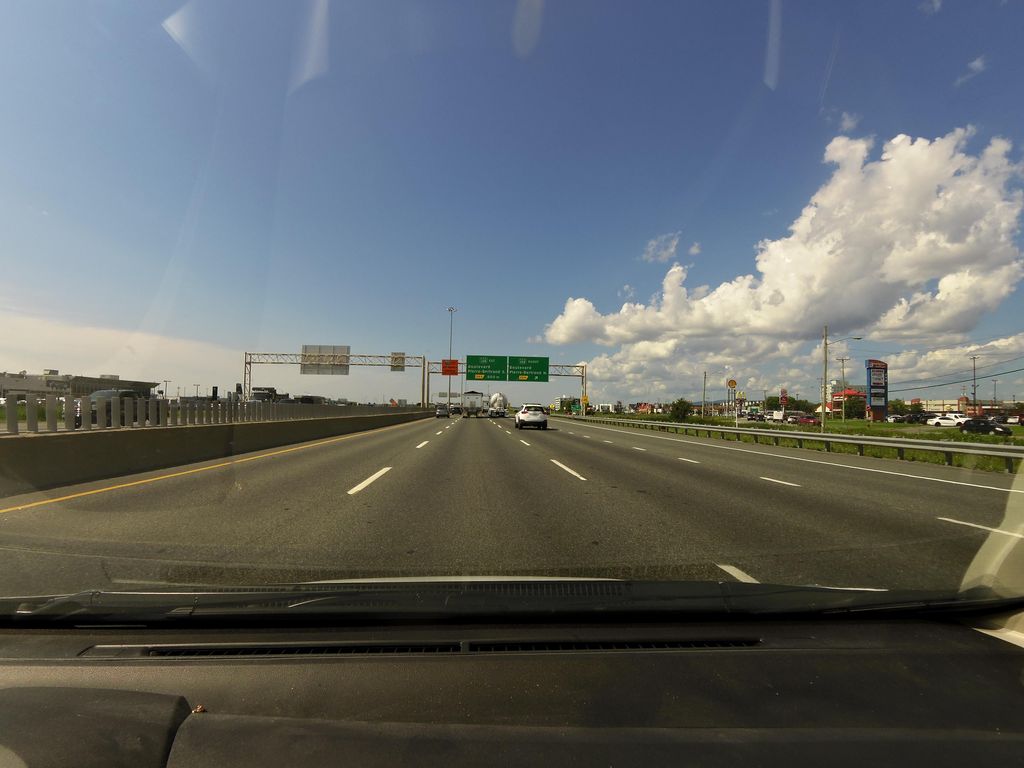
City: quebec_city